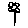
Label: flower